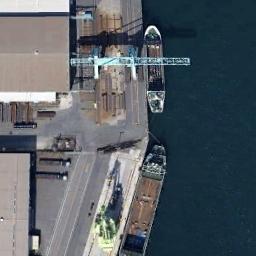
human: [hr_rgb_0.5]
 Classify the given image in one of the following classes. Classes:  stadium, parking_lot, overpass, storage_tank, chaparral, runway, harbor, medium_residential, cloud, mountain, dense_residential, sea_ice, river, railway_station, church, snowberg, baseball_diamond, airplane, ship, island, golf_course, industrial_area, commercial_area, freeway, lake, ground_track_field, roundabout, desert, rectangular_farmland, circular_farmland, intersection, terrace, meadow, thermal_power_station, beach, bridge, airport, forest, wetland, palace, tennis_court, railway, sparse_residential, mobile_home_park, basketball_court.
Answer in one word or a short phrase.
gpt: ship